Field crop: maize
Growth stage: 2
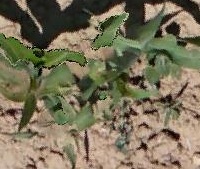
Species: maize